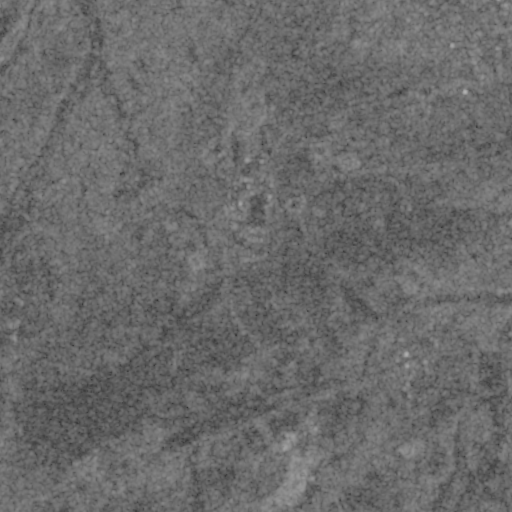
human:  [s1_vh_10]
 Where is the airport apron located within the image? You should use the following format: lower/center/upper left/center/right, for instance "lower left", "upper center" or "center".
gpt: The airport apron is located in the upper right of the image.
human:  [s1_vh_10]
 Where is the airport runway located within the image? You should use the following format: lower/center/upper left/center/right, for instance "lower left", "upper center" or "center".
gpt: The airport runway is located in the upper right of the image.
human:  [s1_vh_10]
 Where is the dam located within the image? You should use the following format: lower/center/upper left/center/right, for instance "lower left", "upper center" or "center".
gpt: The dam is located in the lower right of the image.
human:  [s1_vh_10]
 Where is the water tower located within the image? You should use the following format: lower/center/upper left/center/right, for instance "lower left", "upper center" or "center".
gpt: The water tower is located in the upper center of the image.
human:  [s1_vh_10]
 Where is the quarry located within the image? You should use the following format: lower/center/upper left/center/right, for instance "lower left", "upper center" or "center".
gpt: There is no quarry in the image.

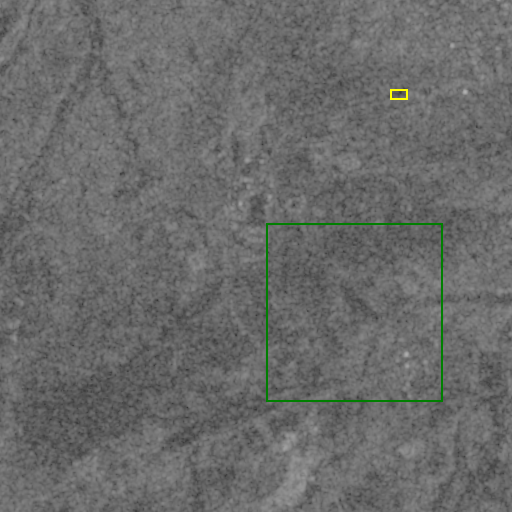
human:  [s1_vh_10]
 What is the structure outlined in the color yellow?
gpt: The structure outlined in yellow is an airport apron.
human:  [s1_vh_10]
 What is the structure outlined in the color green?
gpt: The structure outlined in green is a crop field.
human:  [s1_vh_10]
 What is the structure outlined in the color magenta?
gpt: There is no magenta outline.